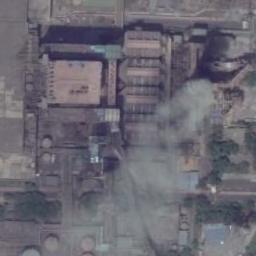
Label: thermal_power_station